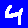
Digit: 4